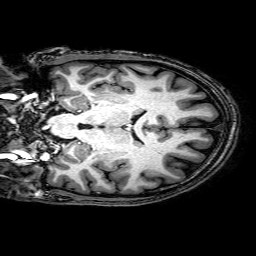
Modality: T1w
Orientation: coronal